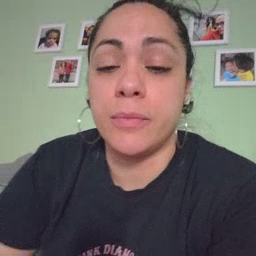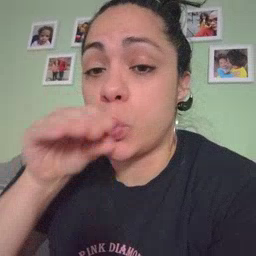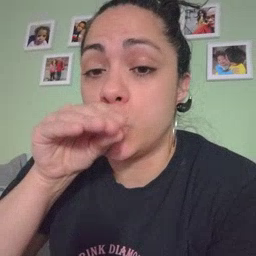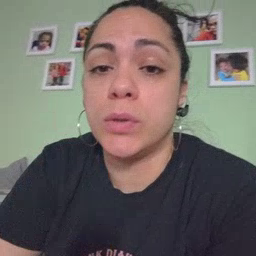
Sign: goose